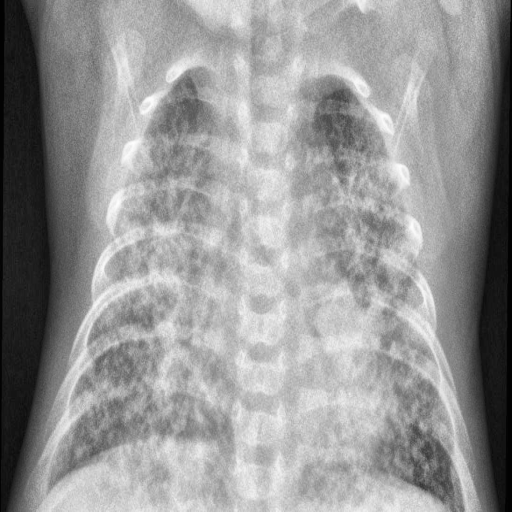
Finding: PNEUMONIA